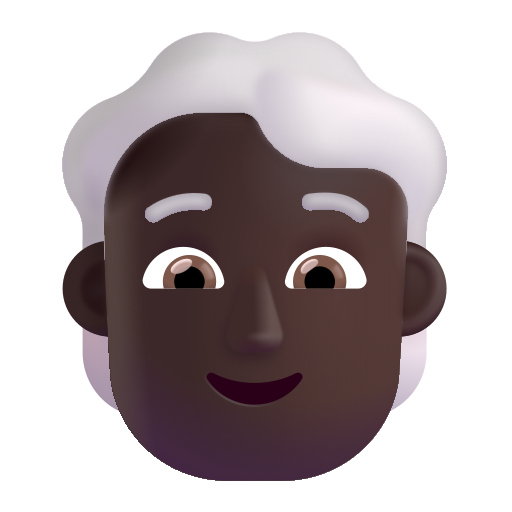
person white hair color dark